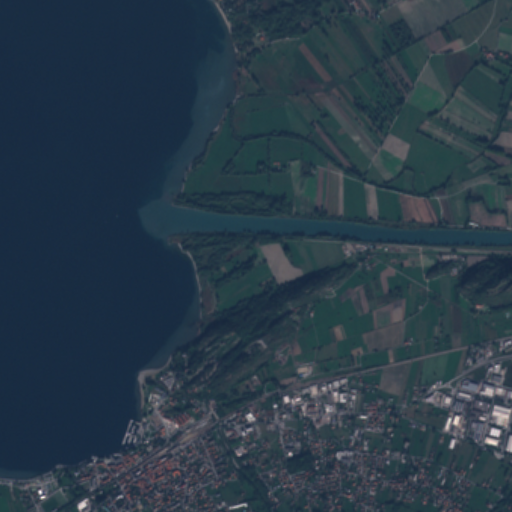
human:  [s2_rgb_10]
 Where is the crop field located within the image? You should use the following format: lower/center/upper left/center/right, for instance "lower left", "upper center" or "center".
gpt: The crop field is located in the lower left of the image.
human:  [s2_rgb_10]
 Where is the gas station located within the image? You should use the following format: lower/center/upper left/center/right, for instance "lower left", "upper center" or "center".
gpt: The gas station is located in the lower right of the image.
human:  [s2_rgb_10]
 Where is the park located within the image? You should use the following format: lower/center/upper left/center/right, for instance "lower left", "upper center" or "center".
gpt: The park is located in the lower of the image.
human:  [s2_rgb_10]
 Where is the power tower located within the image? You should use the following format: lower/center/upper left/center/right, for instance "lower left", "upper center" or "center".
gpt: There is no power tower in the image.